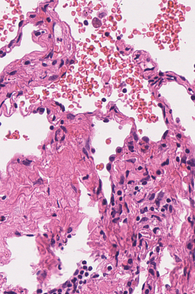
Tumor epithelial tissue: no
Tumor-associated stroma tissue: no
Normal tissue: yes